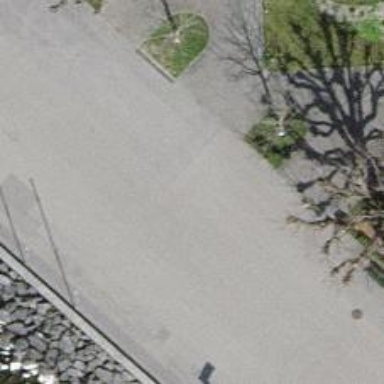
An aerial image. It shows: Pedestrian road with asphalt surface.